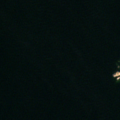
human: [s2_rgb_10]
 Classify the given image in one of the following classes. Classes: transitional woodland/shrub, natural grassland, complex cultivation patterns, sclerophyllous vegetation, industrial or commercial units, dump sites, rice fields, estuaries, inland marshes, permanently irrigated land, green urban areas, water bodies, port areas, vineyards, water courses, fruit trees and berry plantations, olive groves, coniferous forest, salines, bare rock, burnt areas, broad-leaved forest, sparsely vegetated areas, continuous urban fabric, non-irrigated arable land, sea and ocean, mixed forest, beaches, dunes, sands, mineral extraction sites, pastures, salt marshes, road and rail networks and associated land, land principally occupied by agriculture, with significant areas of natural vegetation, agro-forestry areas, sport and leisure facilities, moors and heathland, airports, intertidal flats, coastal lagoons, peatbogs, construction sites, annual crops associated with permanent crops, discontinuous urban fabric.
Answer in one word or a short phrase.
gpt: sea and ocean